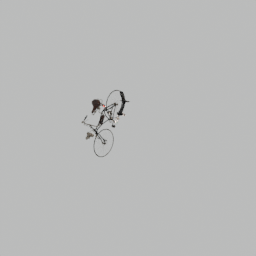
Label: mechanical